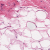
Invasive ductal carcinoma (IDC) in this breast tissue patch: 0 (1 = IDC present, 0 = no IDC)